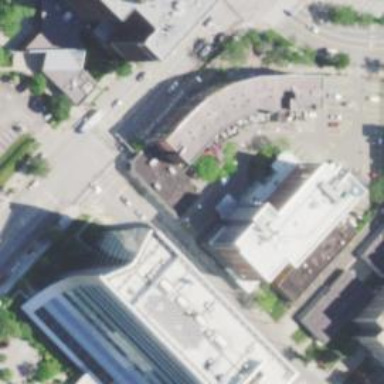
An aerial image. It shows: Hotel building.